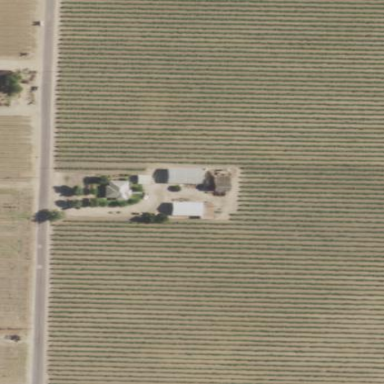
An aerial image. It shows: Vineyard.